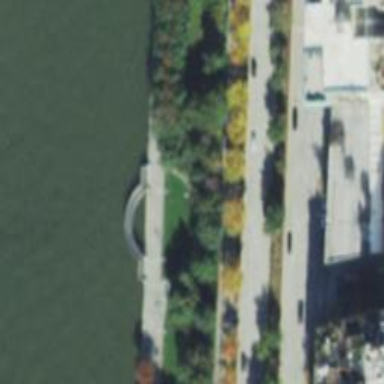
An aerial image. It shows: Footway bridge.